Platform: macOS
Application: Arc Browser
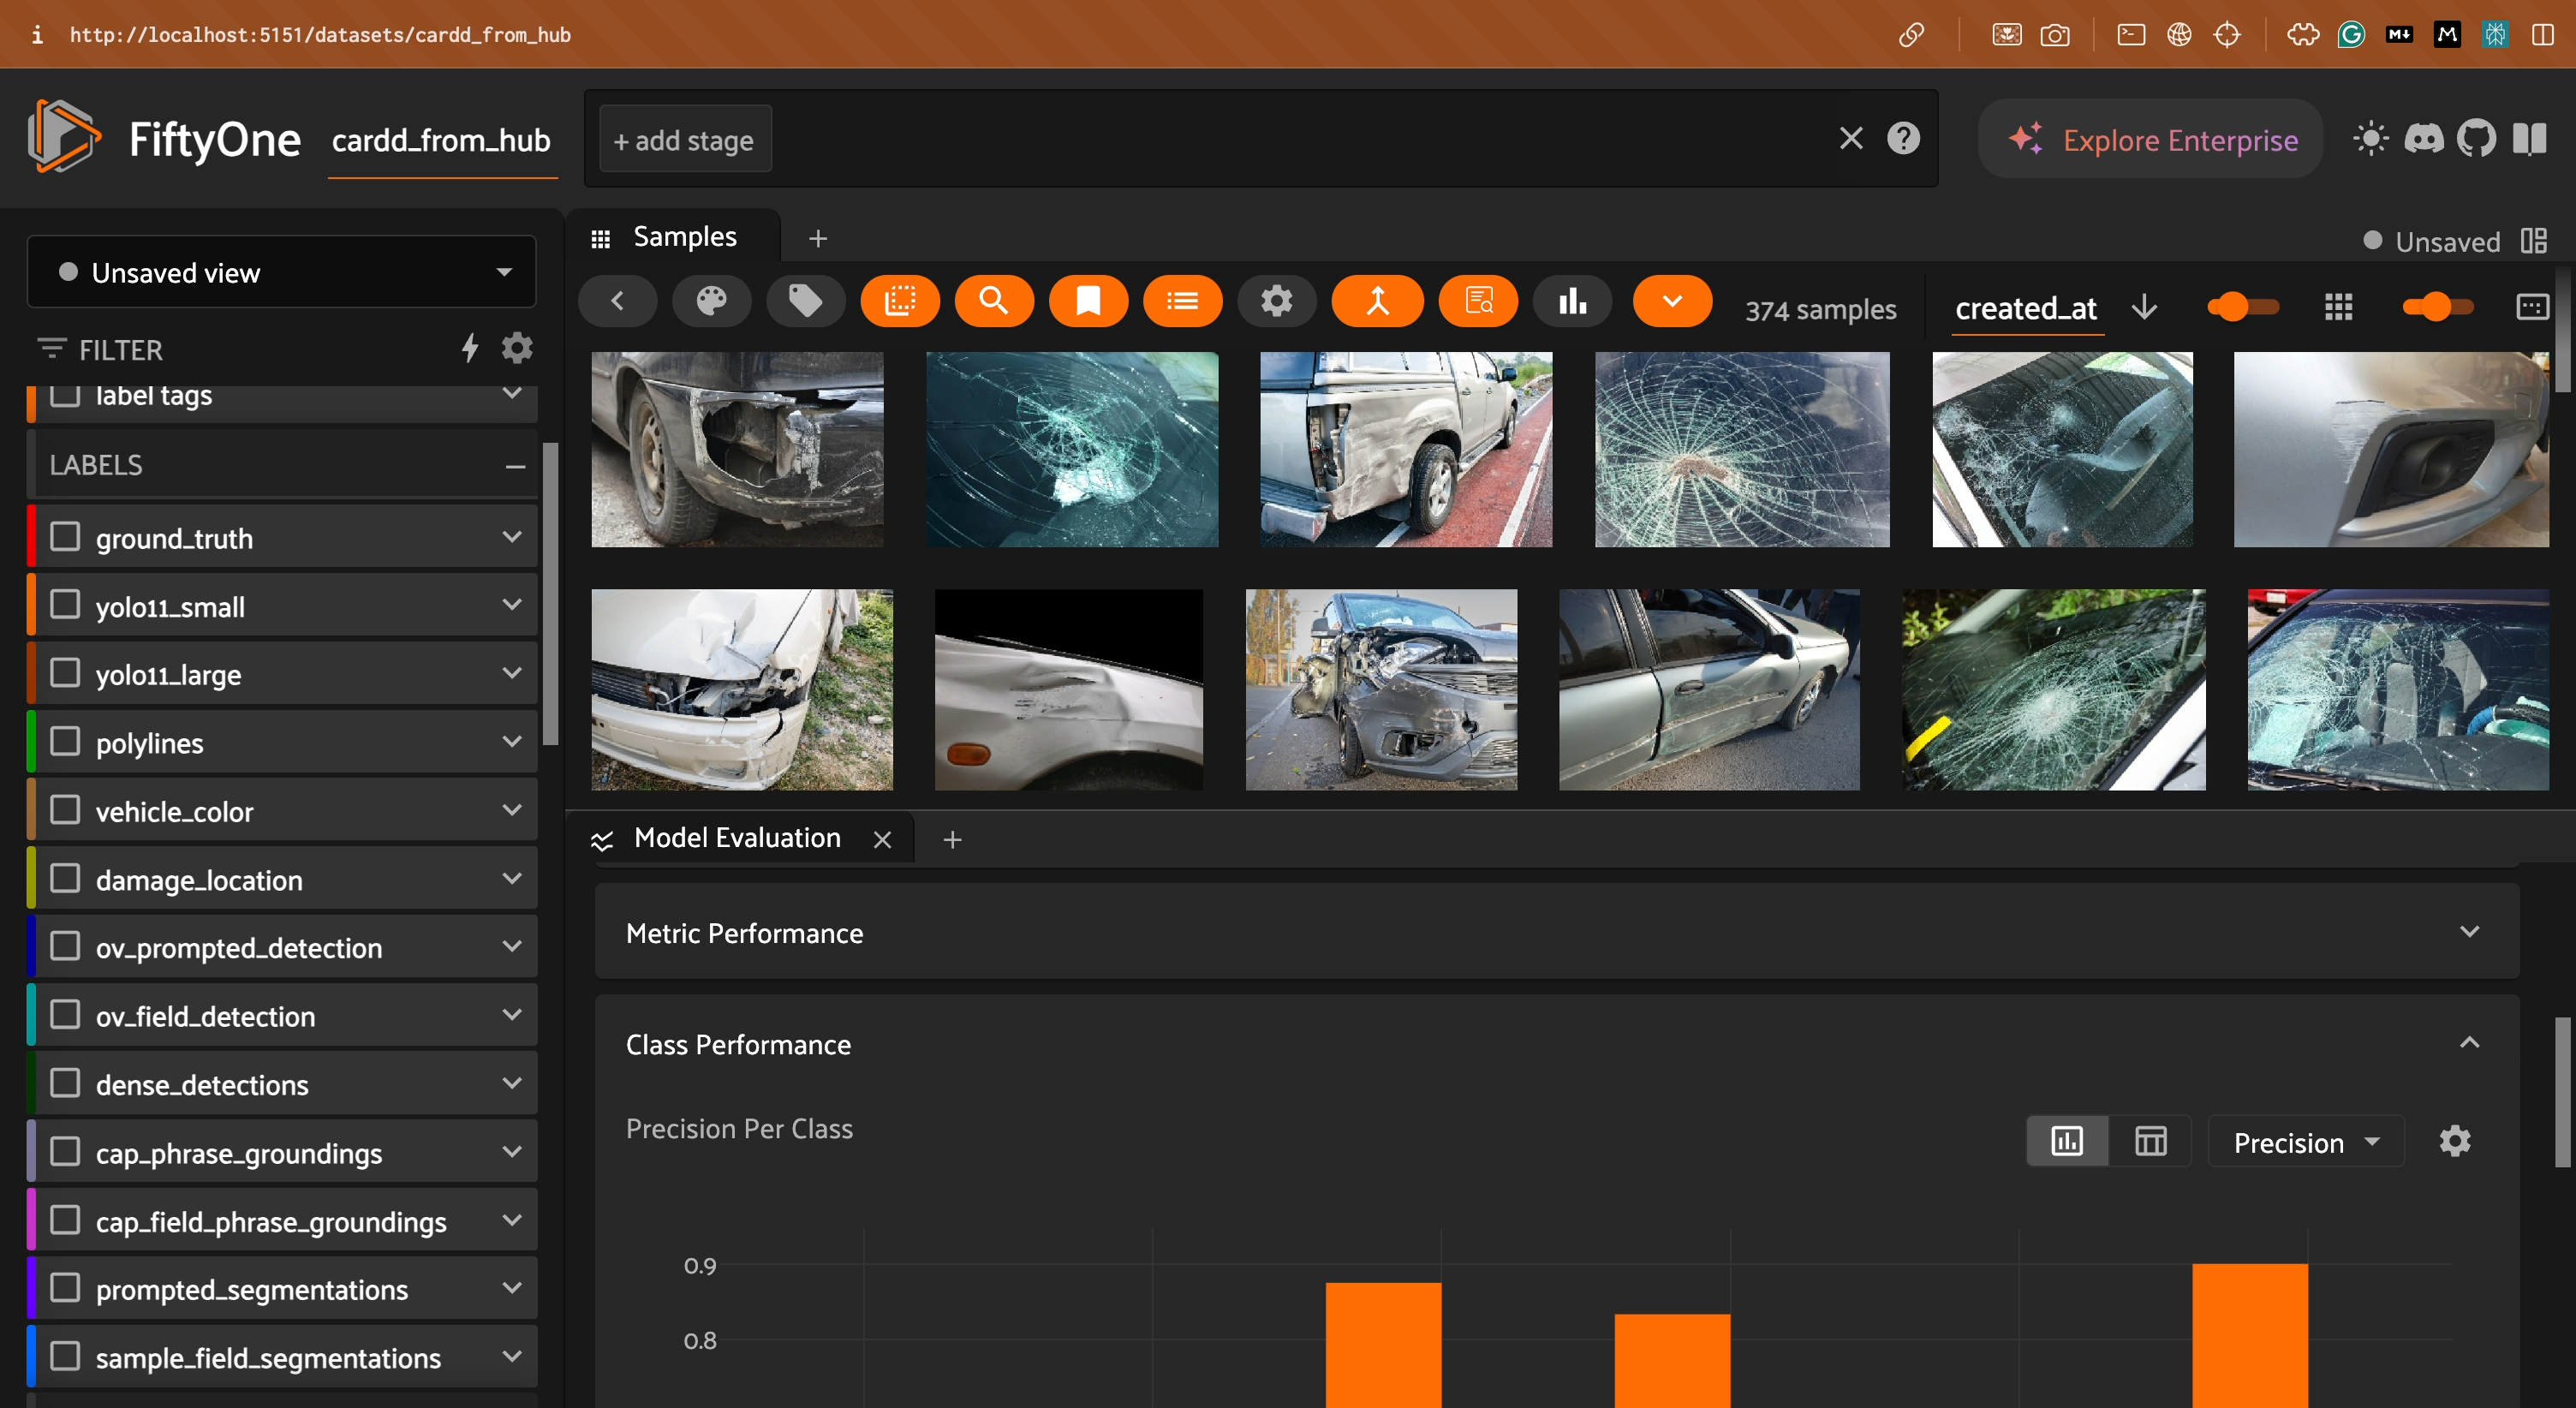
task_description: Close model evaluation panel
action_type: click
element_info: Icon
steps_since_start: 1

task_description: Switch to table view for per class performance
action_type: click
element_info: Icon
steps_since_start: 1

task_description: Scroll up on the model evaluation panel
action_type: click
element_info: Slider
steps_since_start: 1

task_description: Scroll down on the model evaluation panel
action_type: click
element_info: Slider
steps_since_start: 1

task_description: Expand the Metric performance card in the model evaluation panel
action_type: click
element_info: Menu Item
steps_since_start: 1

task_description: Minimize the per class performance card in the model evaluation panel
action_type: click
element_info: Menu Item
steps_since_start: 1

task_description: Hide the sidebar
action_type: click
element_info: Icon
steps_since_start: 1

task_description: Scroll down on the samples panel
action_type: click
element_info: Slider
steps_since_start: 1

task_description: Scroll down on the sidebar
action_type: click
element_info: Slider
steps_since_start: 1

task_description: Scroll to the bottom of the sidebar
action_type: click
element_info: Slider
steps_since_start: 1